Interaction volume radius: 10 \u00c5
Interaction volume height: 35 \u00c5
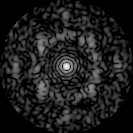
Disorder parameter: 0.6813